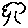
Label: tree